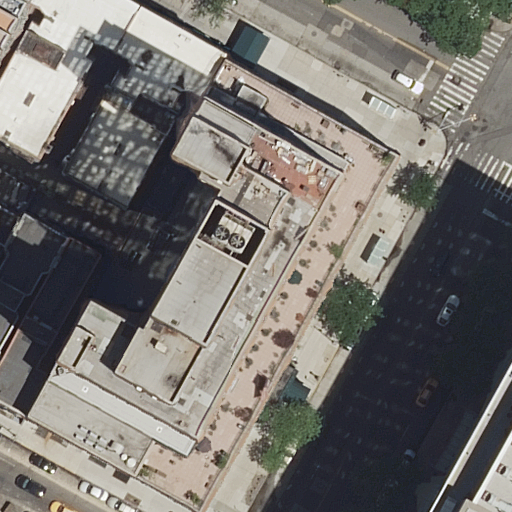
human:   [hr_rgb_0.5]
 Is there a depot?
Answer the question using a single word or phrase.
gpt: no

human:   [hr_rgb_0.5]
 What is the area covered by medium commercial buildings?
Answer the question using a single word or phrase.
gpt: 0m2

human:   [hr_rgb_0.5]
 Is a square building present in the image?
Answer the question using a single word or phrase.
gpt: no

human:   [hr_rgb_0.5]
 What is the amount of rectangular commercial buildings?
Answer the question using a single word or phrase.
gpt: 0

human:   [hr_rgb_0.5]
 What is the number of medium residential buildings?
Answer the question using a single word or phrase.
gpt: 2

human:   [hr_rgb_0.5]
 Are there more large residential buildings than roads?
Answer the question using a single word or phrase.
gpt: no

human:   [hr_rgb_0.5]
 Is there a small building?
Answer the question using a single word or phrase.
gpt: yes

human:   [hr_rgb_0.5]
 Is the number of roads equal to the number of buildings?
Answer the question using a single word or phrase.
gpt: yes

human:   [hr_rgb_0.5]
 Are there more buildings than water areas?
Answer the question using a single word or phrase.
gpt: yes

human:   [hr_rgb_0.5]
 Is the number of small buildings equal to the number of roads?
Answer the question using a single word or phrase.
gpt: no

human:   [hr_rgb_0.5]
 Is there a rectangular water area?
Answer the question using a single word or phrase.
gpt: no

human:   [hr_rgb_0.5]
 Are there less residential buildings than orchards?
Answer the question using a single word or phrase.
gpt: no

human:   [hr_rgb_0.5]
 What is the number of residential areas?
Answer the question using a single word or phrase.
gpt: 0

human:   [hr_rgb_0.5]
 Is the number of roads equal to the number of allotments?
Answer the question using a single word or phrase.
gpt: no

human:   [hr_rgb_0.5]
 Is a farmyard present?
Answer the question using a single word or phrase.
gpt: no

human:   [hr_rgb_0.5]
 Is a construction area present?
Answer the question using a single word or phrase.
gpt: no

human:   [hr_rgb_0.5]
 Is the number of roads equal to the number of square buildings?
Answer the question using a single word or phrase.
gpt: no

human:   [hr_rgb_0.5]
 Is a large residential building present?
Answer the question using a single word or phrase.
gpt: yes

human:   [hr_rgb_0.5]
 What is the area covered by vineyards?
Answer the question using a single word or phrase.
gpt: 0m2

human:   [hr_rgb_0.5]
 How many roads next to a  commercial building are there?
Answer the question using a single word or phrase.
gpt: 0

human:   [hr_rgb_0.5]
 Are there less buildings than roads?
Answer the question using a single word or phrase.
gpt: no

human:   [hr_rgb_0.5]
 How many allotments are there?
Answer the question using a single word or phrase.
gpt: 0

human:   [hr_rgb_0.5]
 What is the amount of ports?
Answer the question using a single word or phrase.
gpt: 0

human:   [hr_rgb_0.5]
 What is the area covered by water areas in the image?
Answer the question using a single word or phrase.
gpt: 0m2

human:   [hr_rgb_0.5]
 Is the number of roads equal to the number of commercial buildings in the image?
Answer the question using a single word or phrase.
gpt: no

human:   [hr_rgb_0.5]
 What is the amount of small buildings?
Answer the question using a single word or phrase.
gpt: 1

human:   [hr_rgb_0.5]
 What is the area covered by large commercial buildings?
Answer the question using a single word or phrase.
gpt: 0m2

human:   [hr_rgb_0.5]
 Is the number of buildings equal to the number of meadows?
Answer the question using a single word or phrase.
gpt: no

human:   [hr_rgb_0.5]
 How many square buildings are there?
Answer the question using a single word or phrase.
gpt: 0

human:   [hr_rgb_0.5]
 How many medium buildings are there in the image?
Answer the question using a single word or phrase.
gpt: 2

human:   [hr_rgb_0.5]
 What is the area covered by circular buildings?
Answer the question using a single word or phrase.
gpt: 0m2

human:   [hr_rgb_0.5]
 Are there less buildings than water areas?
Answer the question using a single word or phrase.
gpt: no

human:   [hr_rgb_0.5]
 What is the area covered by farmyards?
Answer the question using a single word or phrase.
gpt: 0m2

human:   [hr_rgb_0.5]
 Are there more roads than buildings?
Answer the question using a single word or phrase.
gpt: no

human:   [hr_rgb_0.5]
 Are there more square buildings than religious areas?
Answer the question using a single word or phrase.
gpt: no

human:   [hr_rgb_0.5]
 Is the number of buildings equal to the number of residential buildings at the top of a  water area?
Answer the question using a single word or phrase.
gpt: no